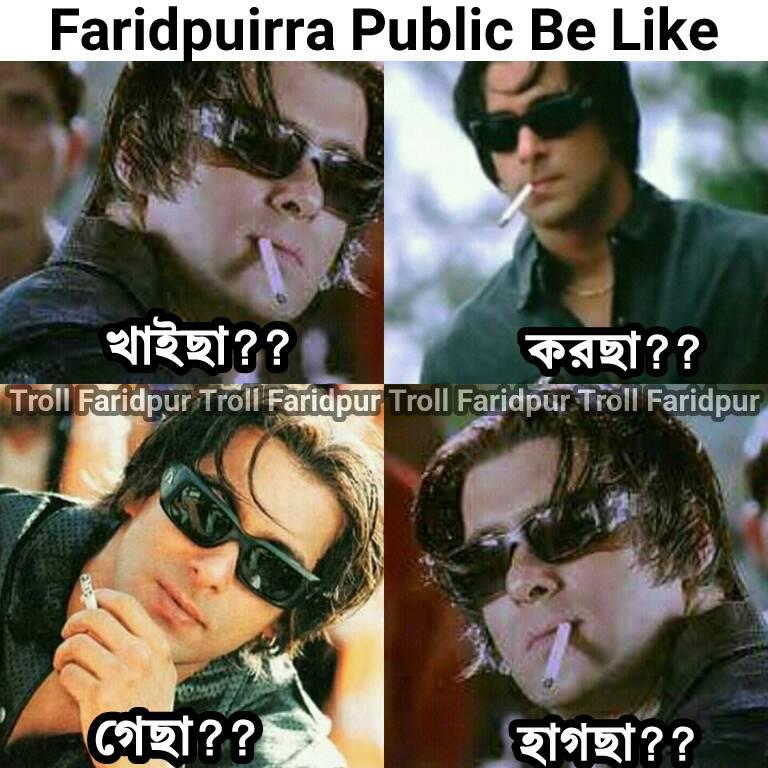
Caption: Faridpuirra Public Be Like   খাইছা  ??    করছা  ??     গেছা  ??     হাগছা ??
Label: non-hate